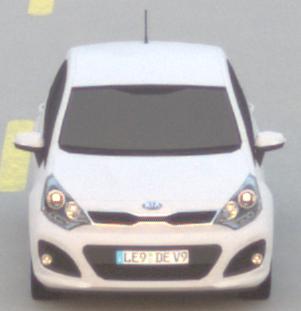
Make: KIA
Model: Rio 1.2
Detailed model: Rio (UB)
Model produced from: 2011/09
Model produced until: 2015/01
Doors: 3
Color: white
Road condition: dry road
Daytime: dawn
Contrast: low contrast